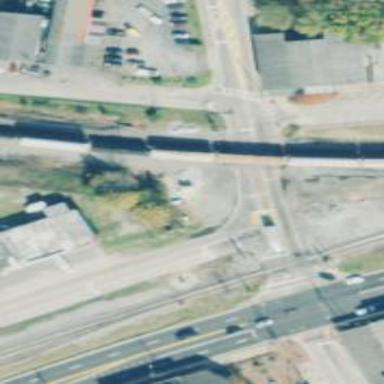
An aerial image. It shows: Level crossing with lights at railway intersection.